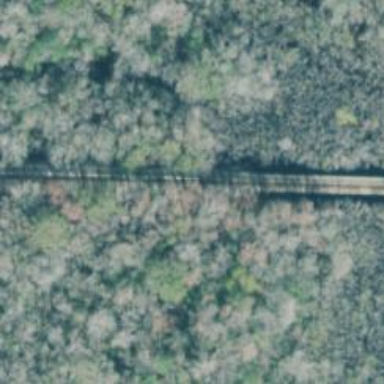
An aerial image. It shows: Railway track.